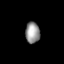
Tissue: lung
Cell type: Others
Senescence score: 0.2227
Nuclear area (px): 298
Mean DAPI intensity: 149.013